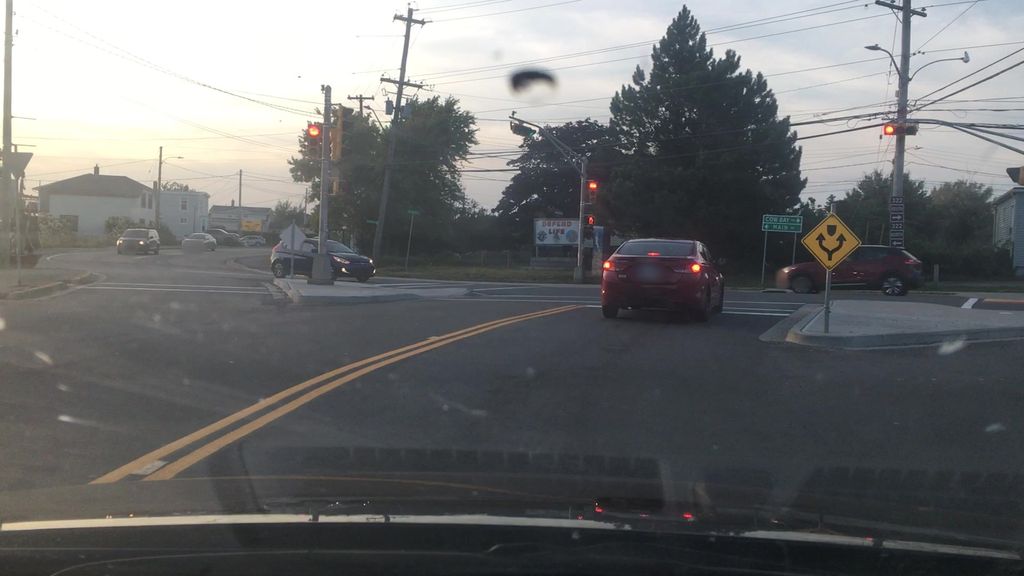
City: halifax